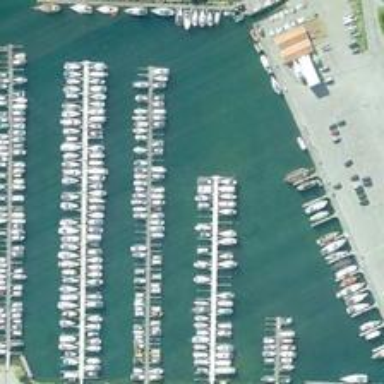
Many boats are orderly in a port near a wharf .